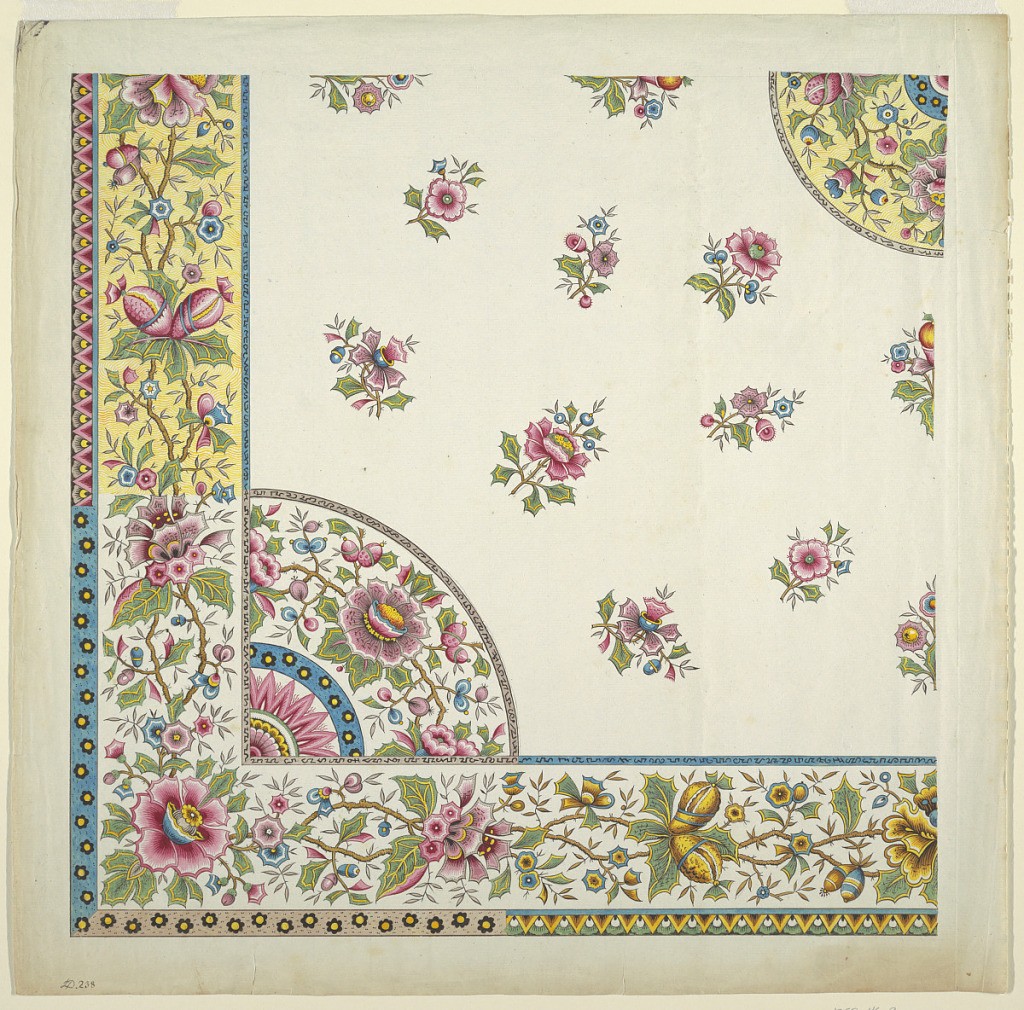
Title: Drawing
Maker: Louis-Albert DuBois, Swiss, 1752–1818
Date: ca. 1801
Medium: Opaque watercolors
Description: One quarter of design showing corner border with alternate suggestions and field of scattered flowers.